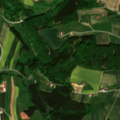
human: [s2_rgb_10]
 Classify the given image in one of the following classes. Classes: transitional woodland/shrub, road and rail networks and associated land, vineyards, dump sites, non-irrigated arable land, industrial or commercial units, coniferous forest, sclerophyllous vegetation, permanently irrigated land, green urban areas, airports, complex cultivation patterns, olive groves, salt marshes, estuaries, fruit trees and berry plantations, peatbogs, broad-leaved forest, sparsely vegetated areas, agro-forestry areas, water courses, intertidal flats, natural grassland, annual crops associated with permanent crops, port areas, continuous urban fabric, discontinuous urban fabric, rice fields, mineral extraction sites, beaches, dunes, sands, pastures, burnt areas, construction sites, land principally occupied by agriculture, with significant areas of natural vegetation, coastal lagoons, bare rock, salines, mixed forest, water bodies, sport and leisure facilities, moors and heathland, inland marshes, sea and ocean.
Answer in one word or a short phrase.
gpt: non-irrigated arable land, complex cultivation patterns, broad-leaved forest, coniferous forest, mixed forest